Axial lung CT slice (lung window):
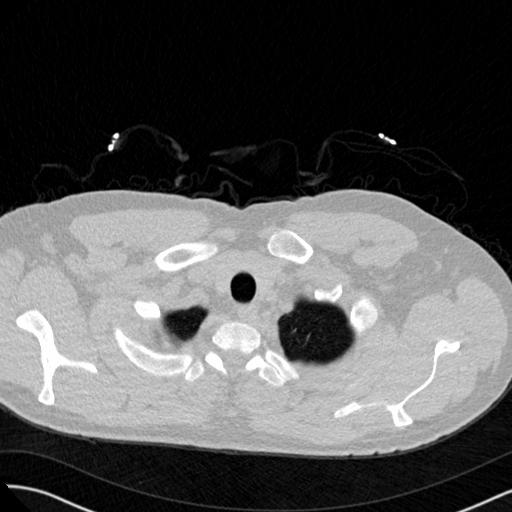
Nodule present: no